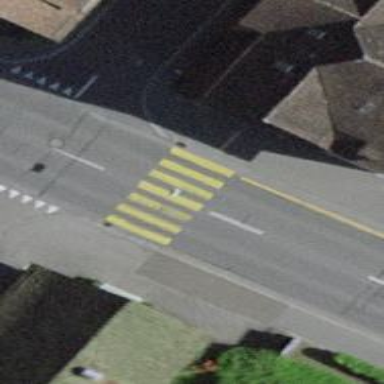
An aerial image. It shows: Marked road crossing.